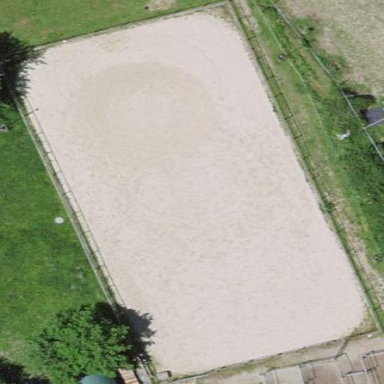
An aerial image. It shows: Equestrian pitch for leisure land activities.